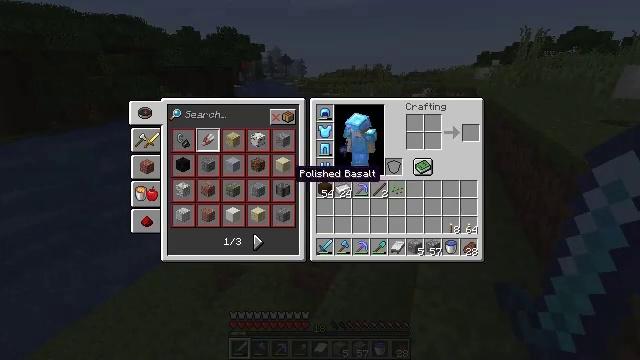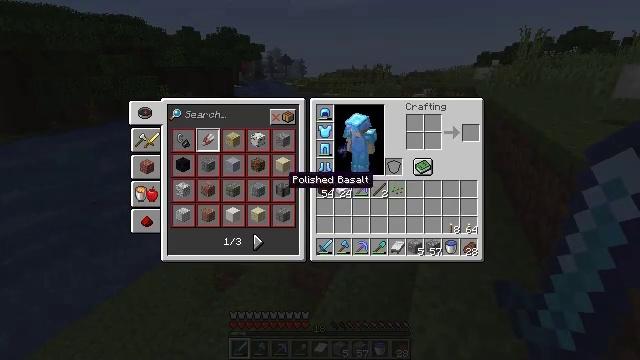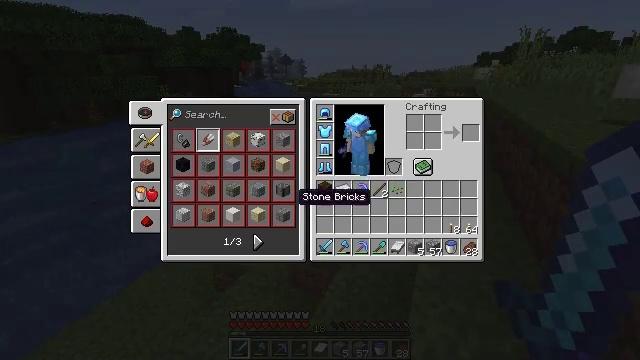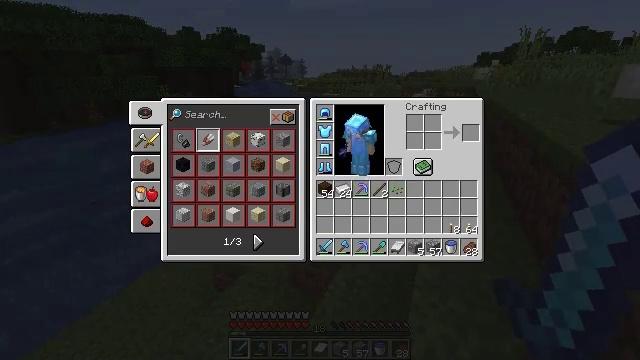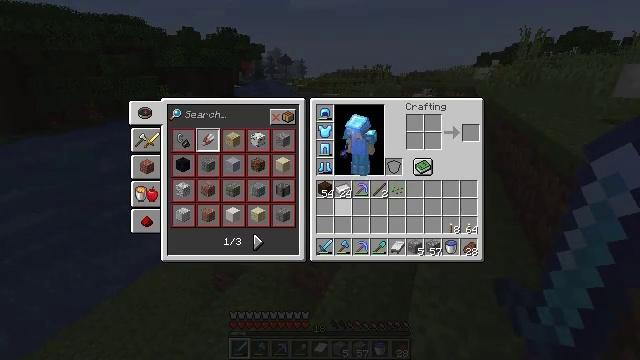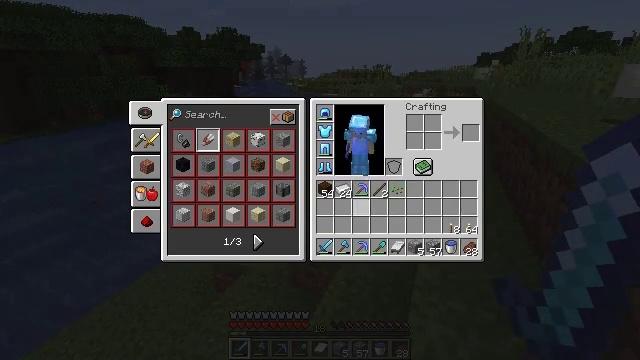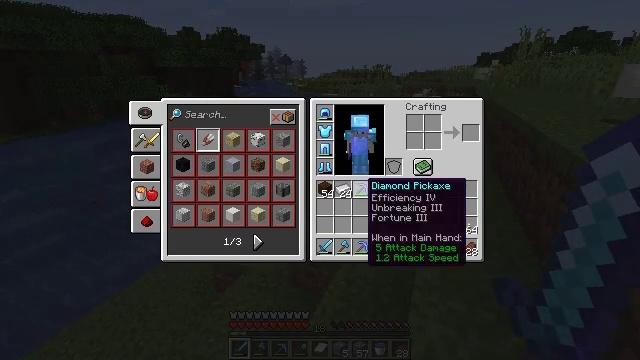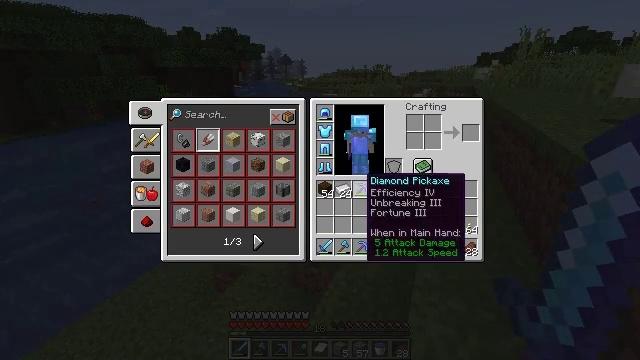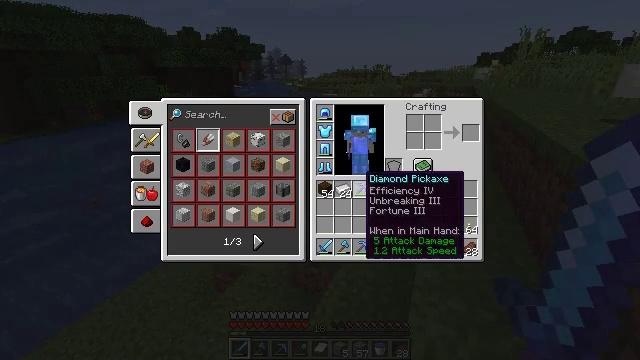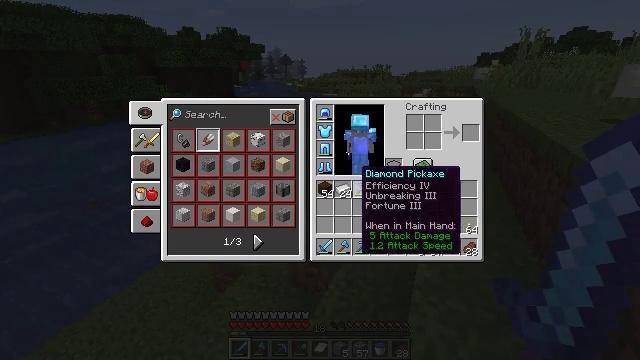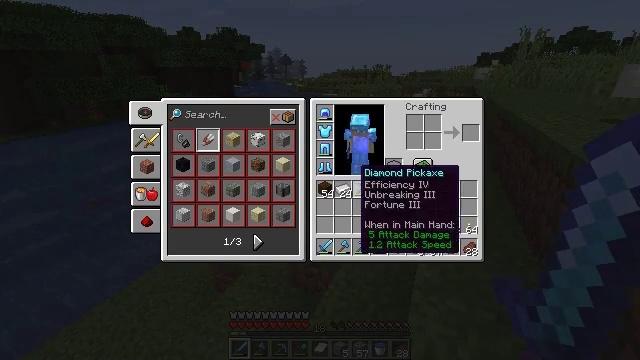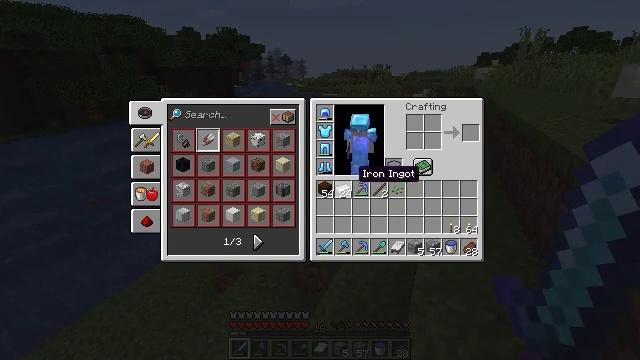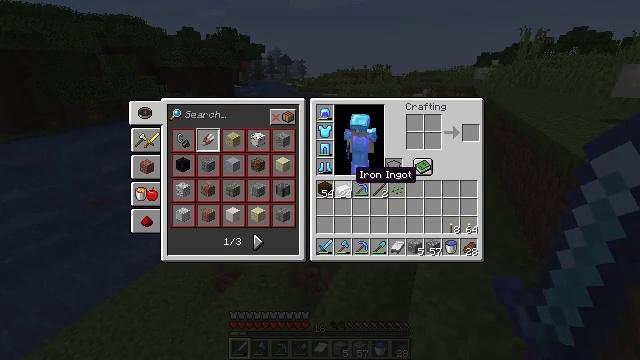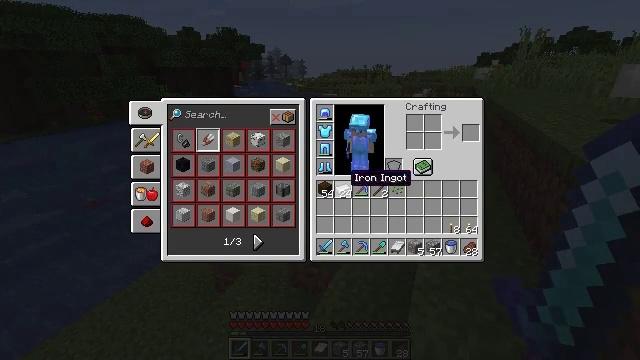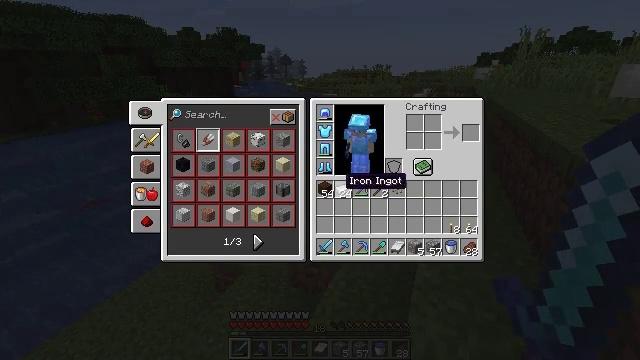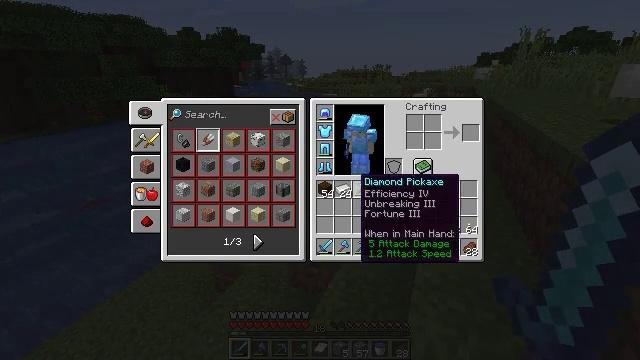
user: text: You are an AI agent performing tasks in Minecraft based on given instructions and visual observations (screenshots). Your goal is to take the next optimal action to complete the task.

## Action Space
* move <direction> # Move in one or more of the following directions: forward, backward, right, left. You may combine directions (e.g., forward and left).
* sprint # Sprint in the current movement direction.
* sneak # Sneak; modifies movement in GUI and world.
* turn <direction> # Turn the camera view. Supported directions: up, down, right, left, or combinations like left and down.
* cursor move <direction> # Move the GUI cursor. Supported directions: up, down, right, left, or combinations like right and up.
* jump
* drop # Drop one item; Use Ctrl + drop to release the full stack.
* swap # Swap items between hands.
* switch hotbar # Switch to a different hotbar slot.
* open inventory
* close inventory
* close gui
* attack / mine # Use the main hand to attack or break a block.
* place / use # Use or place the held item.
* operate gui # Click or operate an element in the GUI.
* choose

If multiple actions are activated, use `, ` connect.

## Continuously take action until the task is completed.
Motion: motion action
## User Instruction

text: Hunt animals.
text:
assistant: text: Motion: cursor move left
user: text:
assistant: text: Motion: cursor move right and down
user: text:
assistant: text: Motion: cursor move right and down
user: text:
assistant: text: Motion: cursor move right
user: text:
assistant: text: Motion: cursor move right and up
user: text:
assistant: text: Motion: no_op
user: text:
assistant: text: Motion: no_op
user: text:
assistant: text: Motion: no_op
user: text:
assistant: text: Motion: no_op
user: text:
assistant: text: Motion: no_op
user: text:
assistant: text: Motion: no_op
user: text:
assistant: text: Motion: no_op
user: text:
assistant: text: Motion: no_op
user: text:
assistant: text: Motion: no_op
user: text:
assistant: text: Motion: cursor move right
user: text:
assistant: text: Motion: cursor move right
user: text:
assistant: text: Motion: cursor move right
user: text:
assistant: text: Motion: no_op
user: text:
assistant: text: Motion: no_op
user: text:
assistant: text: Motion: no_op
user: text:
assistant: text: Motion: no_op
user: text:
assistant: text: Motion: no_op
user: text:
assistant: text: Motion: no_op
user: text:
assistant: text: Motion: no_op
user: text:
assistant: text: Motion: no_op
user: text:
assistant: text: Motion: no_op
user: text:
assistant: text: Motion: no_op
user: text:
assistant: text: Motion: no_op
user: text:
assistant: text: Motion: no_op
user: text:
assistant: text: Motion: no_op